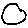
Label: circle